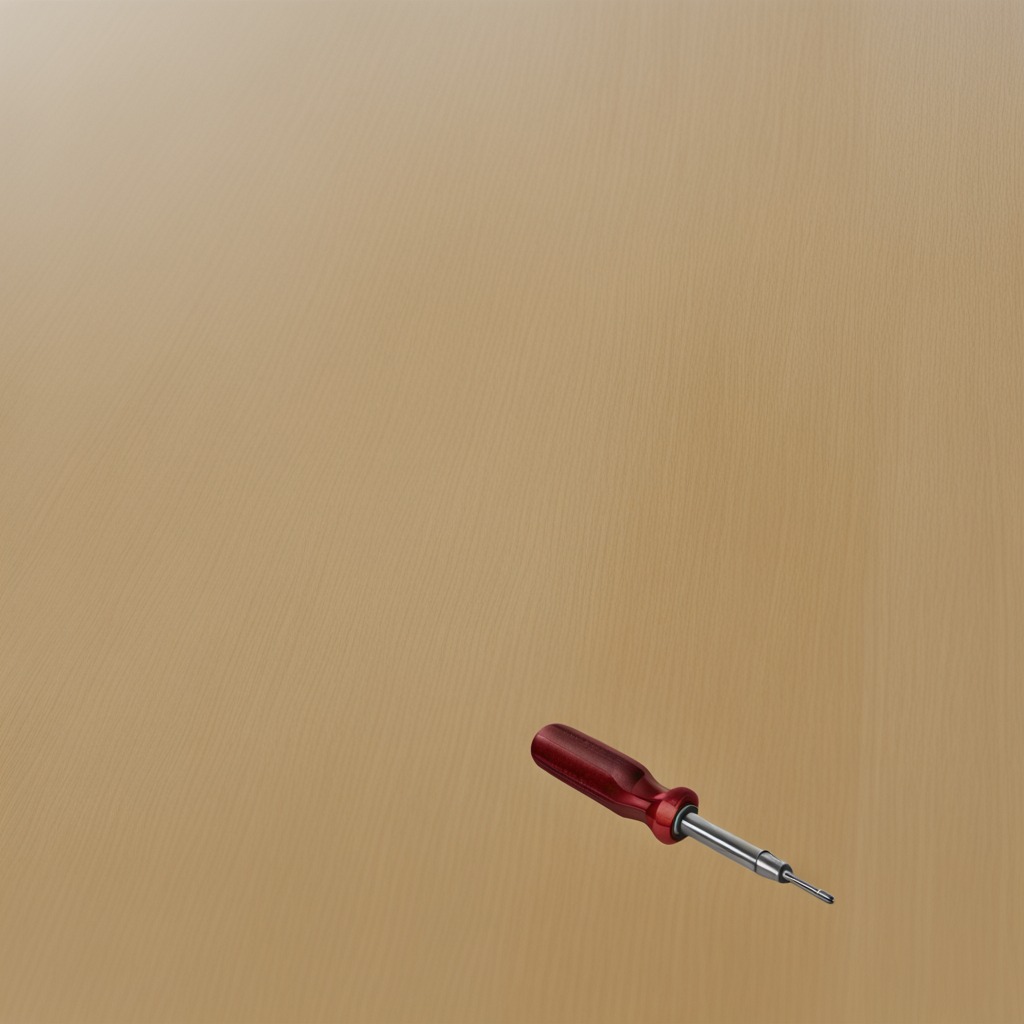
A screwdriver is lying on the plywood surface in the paint workshop lit by afternoon window light.